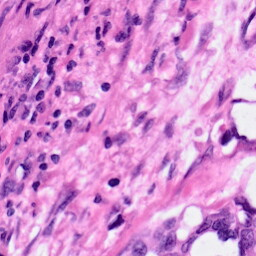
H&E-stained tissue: Pancreatic